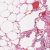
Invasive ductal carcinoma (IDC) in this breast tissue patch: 0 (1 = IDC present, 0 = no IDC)